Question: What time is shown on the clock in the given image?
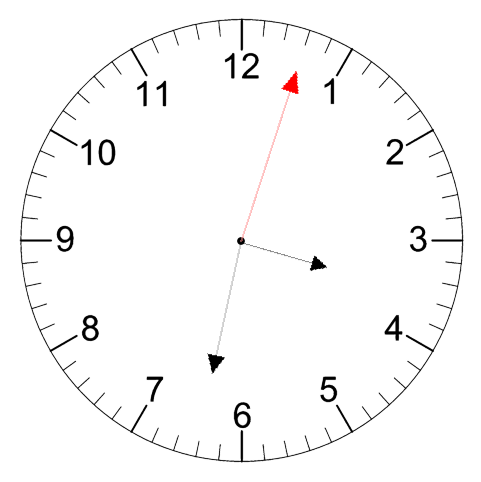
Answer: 03:32:03